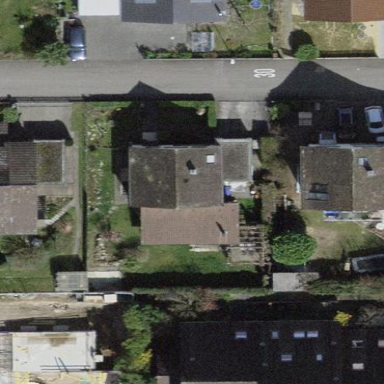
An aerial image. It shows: Building with tiled roof.